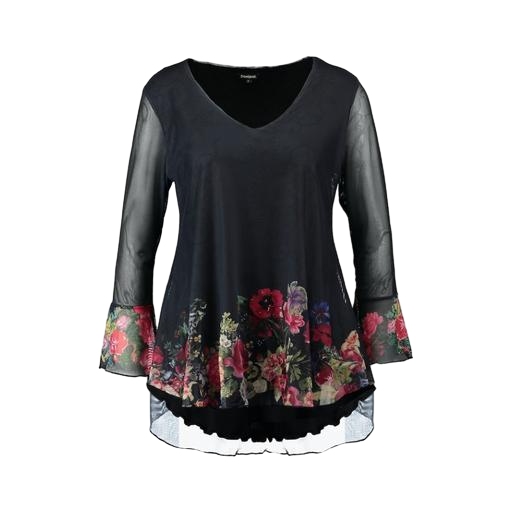
black plus size printed mesh blouse, black floral-print gauze top, black v-neck floral-print blouse, white background